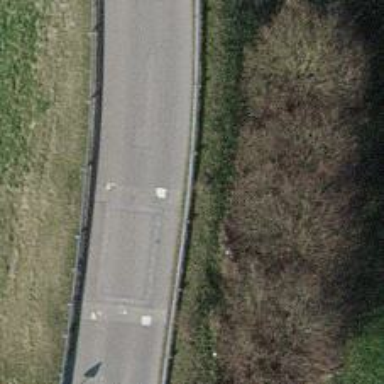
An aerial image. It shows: Guard rail.